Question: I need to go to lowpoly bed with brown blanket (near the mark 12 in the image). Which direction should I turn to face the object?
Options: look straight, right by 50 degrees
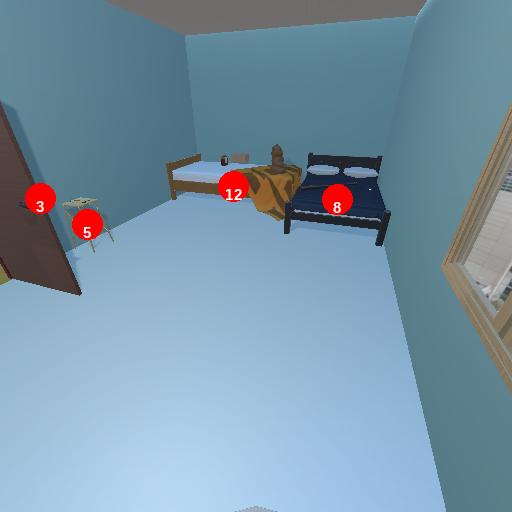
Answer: look straight